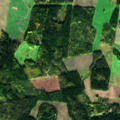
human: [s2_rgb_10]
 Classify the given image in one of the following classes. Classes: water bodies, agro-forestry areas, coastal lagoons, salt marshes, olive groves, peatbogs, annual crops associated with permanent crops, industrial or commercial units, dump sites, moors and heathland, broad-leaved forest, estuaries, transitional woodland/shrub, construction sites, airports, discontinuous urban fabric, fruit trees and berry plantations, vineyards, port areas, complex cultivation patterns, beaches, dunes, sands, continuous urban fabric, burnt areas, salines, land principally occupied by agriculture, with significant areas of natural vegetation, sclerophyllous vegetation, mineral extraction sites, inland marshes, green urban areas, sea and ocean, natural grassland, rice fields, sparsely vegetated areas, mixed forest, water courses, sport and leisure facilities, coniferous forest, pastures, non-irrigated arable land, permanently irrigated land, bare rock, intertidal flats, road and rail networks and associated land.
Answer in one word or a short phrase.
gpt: non-irrigated arable land, land principally occupied by agriculture, with significant areas of natural vegetation, coniferous forest, mixed forest